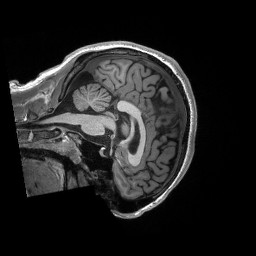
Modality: T1w
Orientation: sagittal
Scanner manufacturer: siemens
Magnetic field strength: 3 T
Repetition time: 2.3 s
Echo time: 0.00298 s